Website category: university
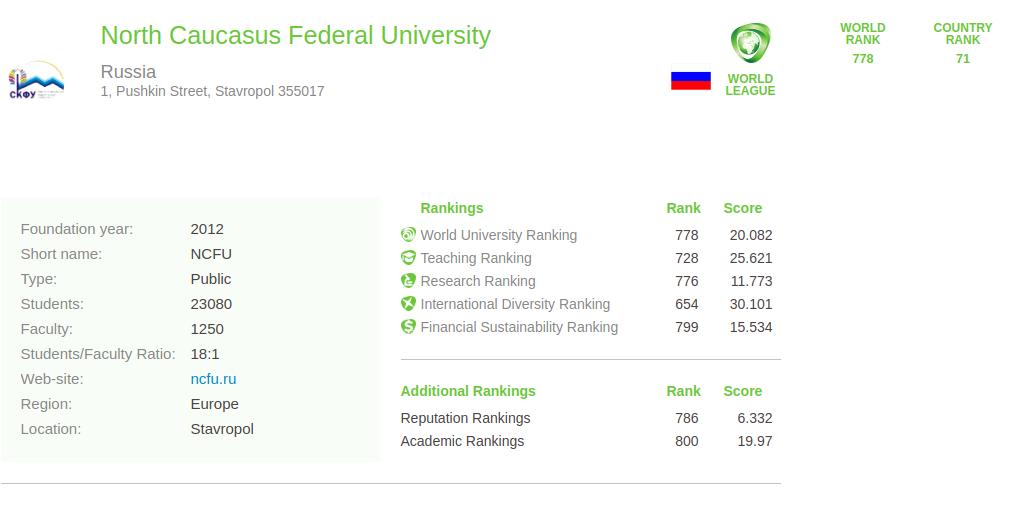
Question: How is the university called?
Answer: North Caucasus Federal University

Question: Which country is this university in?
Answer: Russia

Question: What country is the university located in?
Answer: Russia

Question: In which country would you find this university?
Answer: Russia

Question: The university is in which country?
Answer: Russia

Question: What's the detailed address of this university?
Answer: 1, Pushkin Street, Stavropol 355017

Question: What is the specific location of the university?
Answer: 1, Pushkin Street, Stavropol 355017

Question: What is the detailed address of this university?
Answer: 1, Pushkin Street, Stavropol 355017

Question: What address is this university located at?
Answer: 1, Pushkin Street, Stavropol 355017

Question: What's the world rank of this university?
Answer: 778

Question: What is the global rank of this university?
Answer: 778

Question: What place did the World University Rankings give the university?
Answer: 778

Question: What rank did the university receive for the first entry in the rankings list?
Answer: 778

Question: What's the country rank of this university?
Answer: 71

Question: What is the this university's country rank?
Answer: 71

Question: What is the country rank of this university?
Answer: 71

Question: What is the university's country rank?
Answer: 71

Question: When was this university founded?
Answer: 2012

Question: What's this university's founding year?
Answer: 2012

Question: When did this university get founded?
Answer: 2012

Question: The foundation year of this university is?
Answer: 2012

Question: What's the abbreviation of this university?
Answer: NCFU

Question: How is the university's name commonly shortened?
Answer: NCFU

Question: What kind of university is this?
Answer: Public

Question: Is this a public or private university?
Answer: Public

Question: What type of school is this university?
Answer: Public

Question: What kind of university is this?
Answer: Public

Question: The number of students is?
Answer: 23080

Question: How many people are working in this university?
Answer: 1250

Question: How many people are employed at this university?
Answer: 1250

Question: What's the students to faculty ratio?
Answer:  18 : 1

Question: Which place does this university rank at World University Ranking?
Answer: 778

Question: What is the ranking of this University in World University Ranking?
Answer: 778

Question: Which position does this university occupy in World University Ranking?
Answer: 778

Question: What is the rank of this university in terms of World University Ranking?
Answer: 778

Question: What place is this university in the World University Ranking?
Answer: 778

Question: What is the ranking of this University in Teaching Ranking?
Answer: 728

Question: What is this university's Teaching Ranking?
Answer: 728

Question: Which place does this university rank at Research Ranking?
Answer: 776

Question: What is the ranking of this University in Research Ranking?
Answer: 776

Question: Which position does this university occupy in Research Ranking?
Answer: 776

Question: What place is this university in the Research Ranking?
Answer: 776

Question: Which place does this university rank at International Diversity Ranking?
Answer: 654

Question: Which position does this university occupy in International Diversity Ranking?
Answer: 654

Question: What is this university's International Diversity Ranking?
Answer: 654

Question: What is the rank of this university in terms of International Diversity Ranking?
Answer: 654

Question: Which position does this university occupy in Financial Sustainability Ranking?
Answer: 799

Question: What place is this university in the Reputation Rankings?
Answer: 786

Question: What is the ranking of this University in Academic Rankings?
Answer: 800

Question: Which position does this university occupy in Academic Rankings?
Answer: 800

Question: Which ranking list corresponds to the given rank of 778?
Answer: World University Ranking

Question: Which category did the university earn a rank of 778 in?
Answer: World University Ranking

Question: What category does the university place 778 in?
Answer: World University Ranking

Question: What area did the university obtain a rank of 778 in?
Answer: World University Ranking

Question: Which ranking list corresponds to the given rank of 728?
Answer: Teaching Ranking

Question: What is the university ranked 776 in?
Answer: Research Ranking

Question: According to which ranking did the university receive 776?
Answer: Research Ranking

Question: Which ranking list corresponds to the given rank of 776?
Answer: Research Ranking

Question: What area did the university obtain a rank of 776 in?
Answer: Research Ranking

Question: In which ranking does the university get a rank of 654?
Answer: International Diversity Ranking

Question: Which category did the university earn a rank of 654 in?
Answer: International Diversity Ranking

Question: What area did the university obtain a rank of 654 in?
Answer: International Diversity Ranking

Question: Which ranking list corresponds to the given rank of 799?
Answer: Financial Sustainability Ranking

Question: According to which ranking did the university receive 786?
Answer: Reputation Rankings